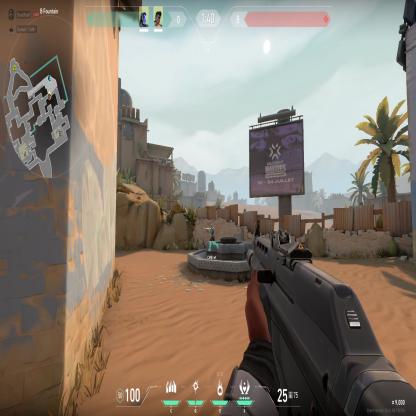
Label: teammate